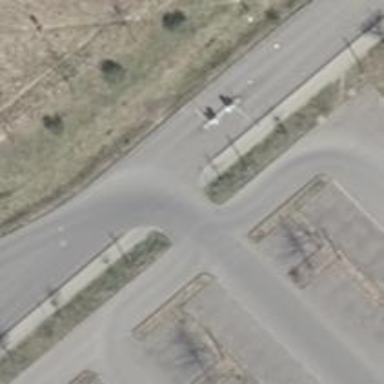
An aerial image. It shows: Service road with asphalt surface and sidewalk.